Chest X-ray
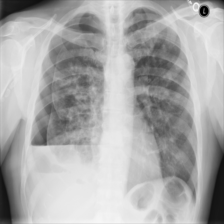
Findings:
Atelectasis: positive
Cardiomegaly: negative
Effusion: negative
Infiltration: positive
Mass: negative
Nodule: positive
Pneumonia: negative
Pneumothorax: negative
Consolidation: negative
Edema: negative
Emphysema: negative
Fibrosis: negative
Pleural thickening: negative
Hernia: negative